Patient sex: F
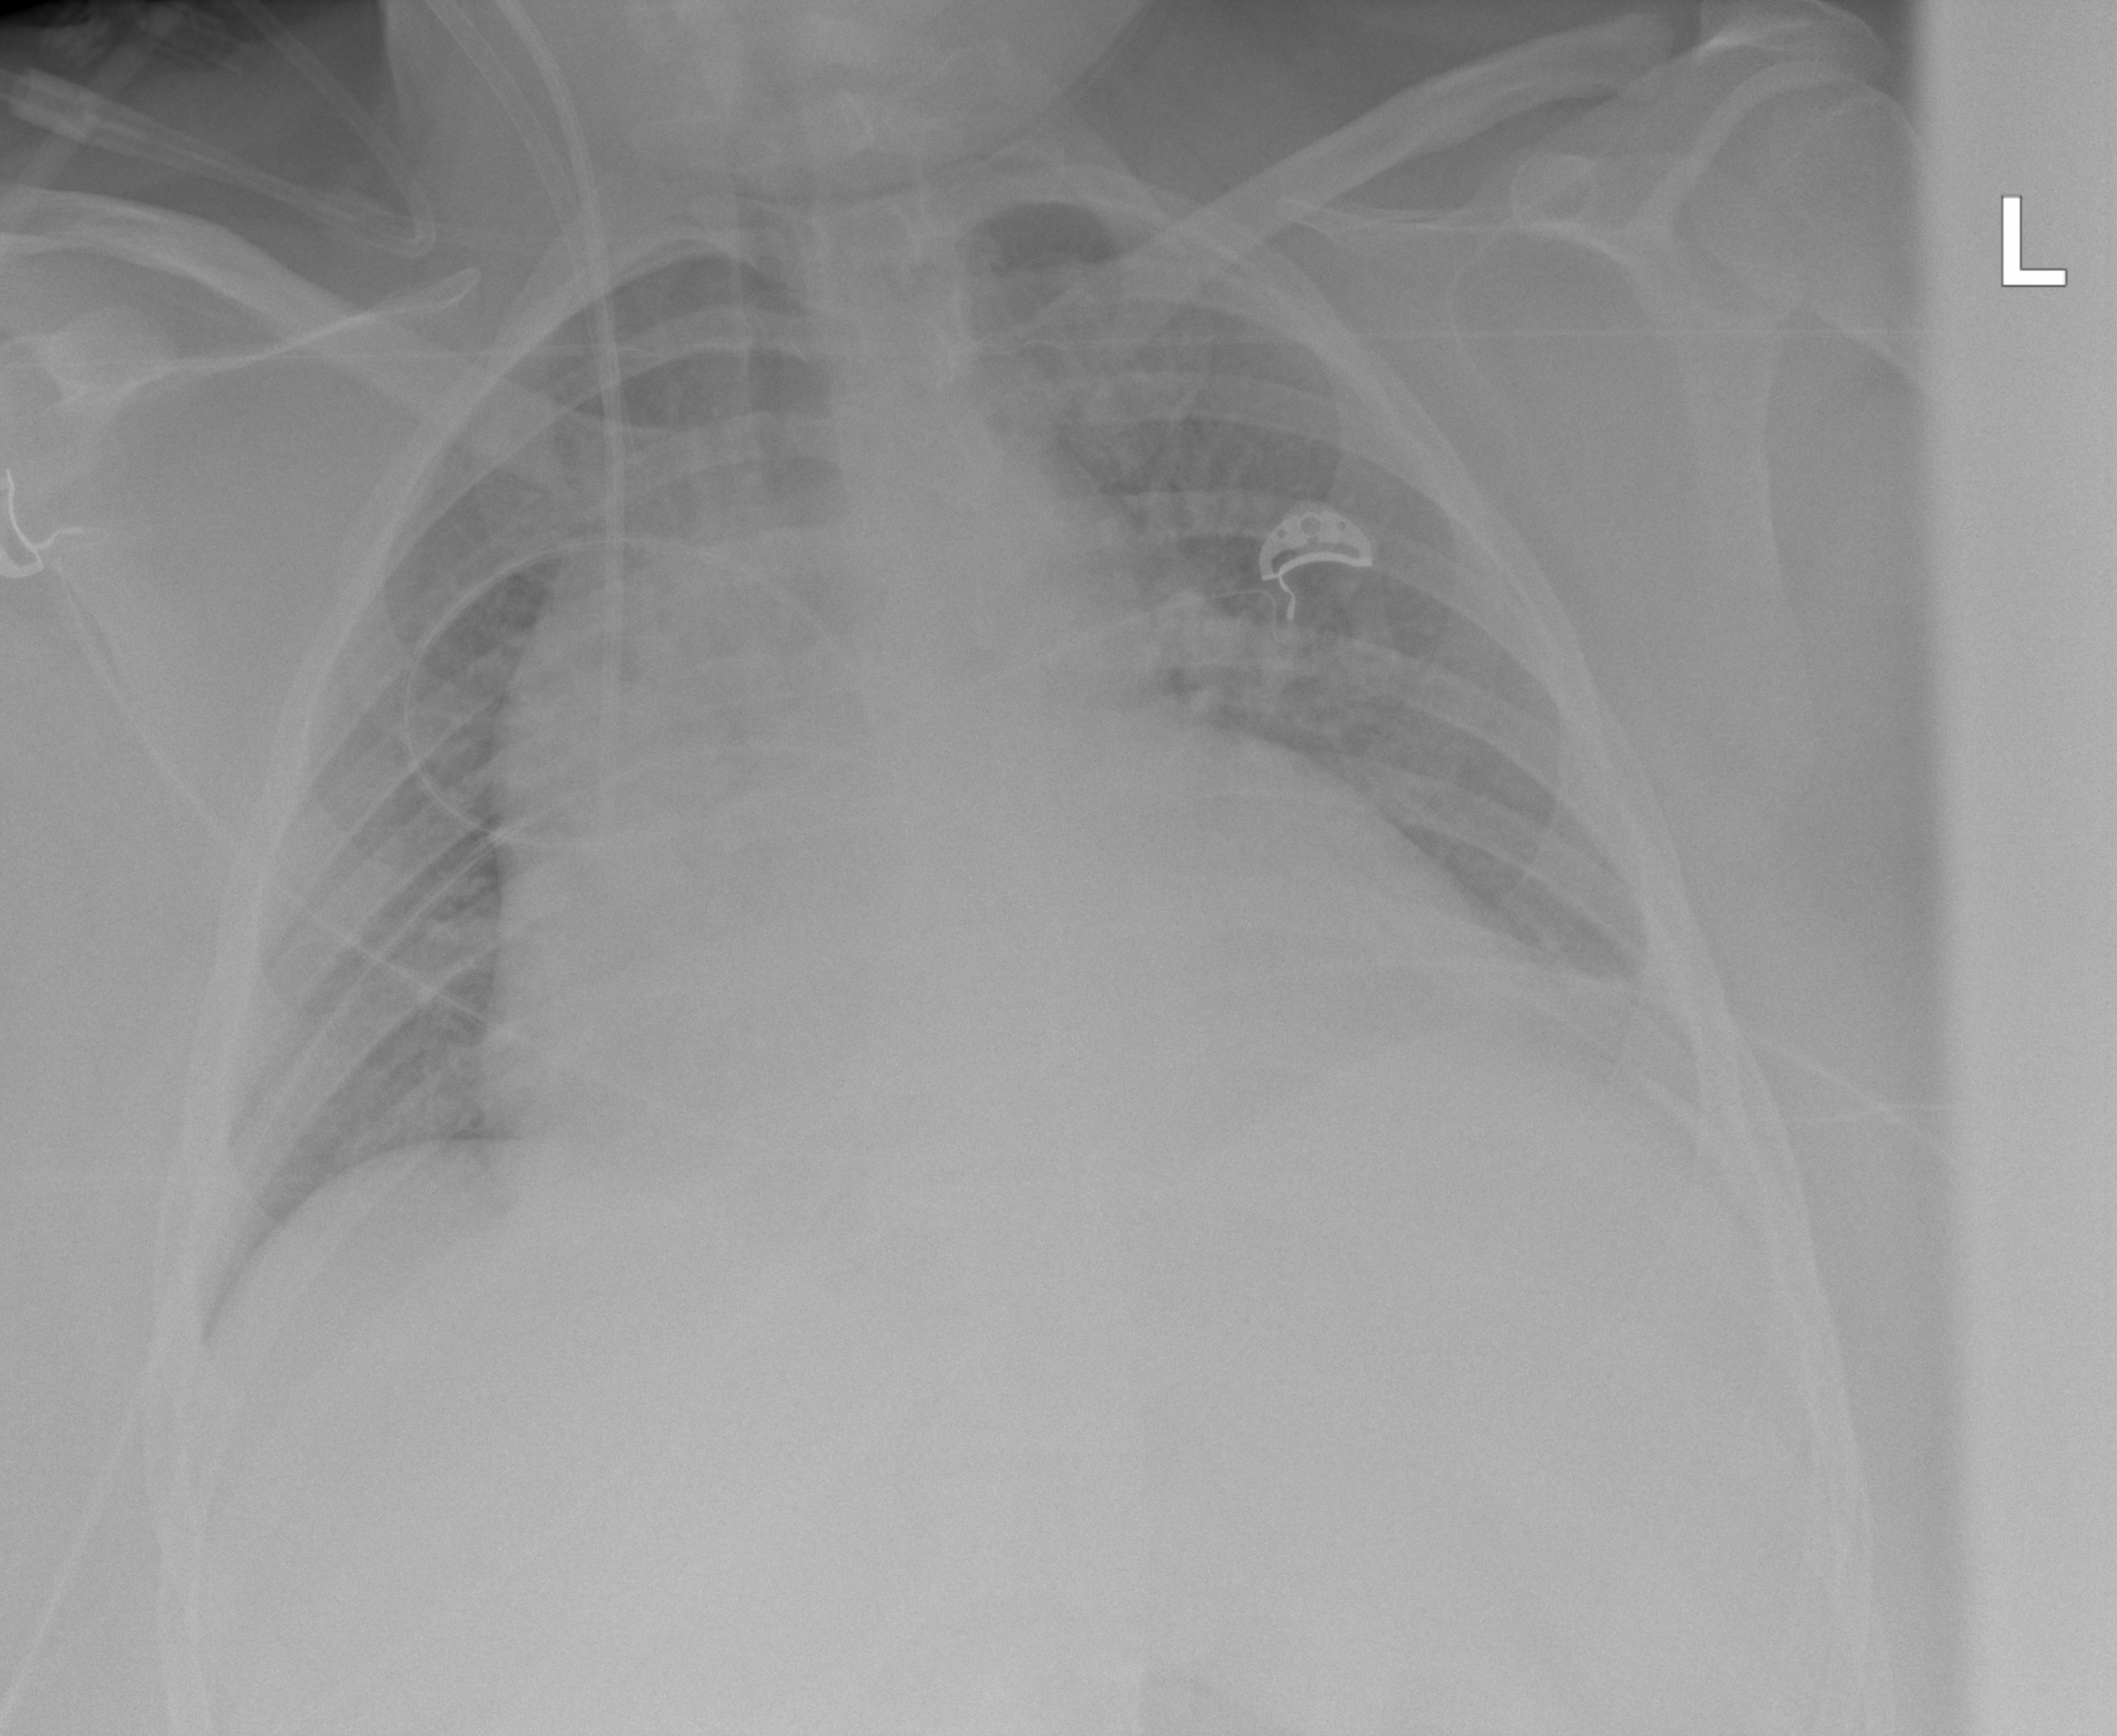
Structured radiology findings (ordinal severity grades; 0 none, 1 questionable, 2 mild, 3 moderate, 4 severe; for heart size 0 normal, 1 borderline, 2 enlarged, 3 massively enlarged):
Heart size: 3
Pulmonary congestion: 2
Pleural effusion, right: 0
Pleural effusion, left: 0
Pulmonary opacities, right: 0
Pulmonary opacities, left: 0
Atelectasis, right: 0
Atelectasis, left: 0